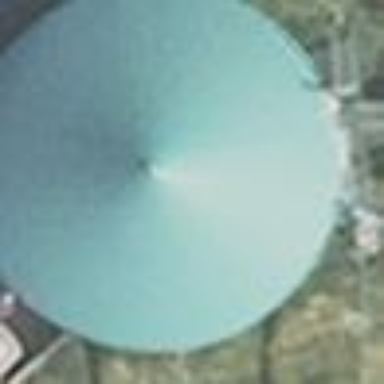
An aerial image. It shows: Gasometer structure used for storing gas.